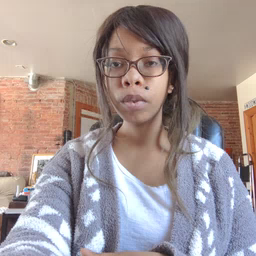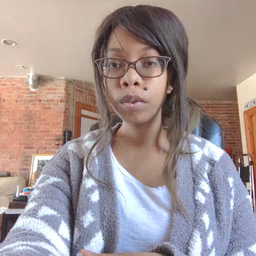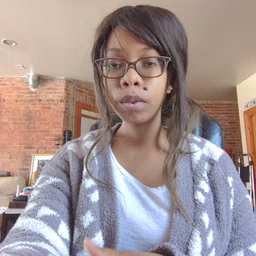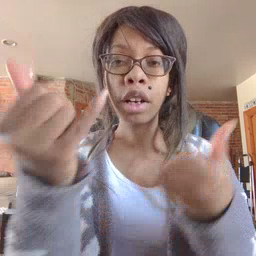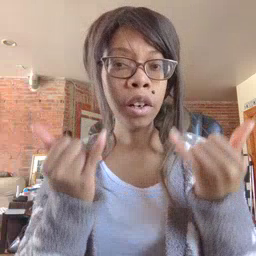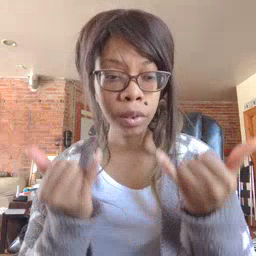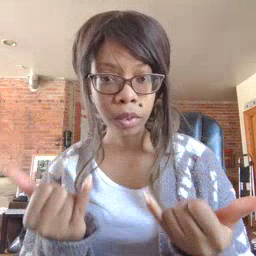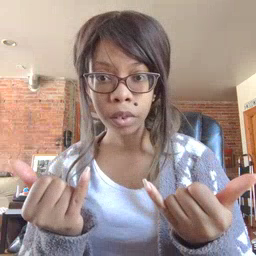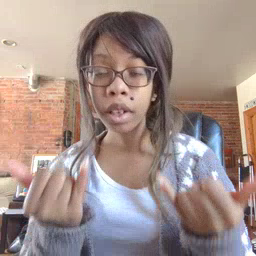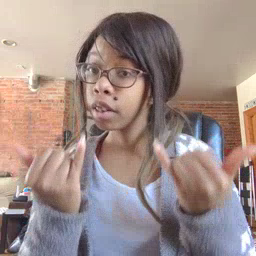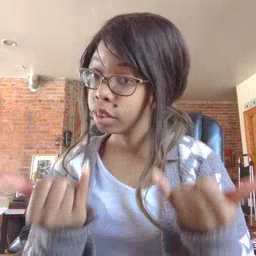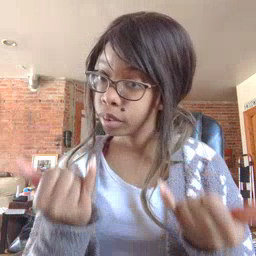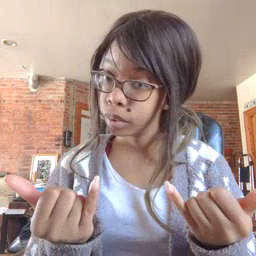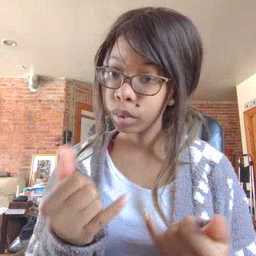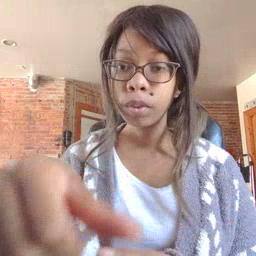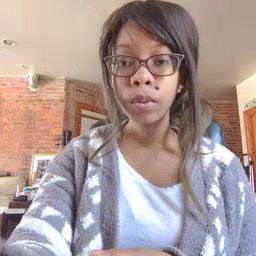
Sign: now